Question: How can I make a 'UIButton' border to look alike in the below image (the "Getting Started") button with a transparent background?
How should I achieve this using storyboard or how to do it programmatically?

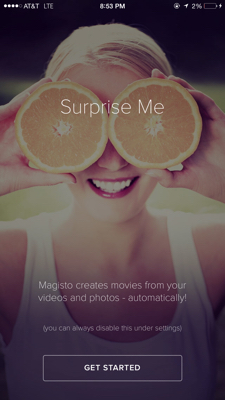
Answer: Setting the 'backgroundColor' to 'clearColor' makes the button transparent.Try the code below for example. You can configure and vary the borderAlpha,cornerRadius and colours as your want.
'''
let borderAlpha : CGFloat = 0.7
let cornerRadius : CGFloat = 5.0
button.frame = CGRectMake(100, 100, 200, 40)
button.setTitle("Get Started", forState: UIControlState.Normal)
button.setTitleColor(UIColor.whiteColor(), forState: UIControlState.Normal)
button.backgroundColor = UIColor.clearColor()
button.layer.borderWidth = 1.0
button.layer.borderColor = UIColor(white: 1.0, alpha: borderAlpha).CGColor
button.layer.cornerRadius = cornerRadius
'''